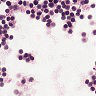
Metastatic tissue present: no